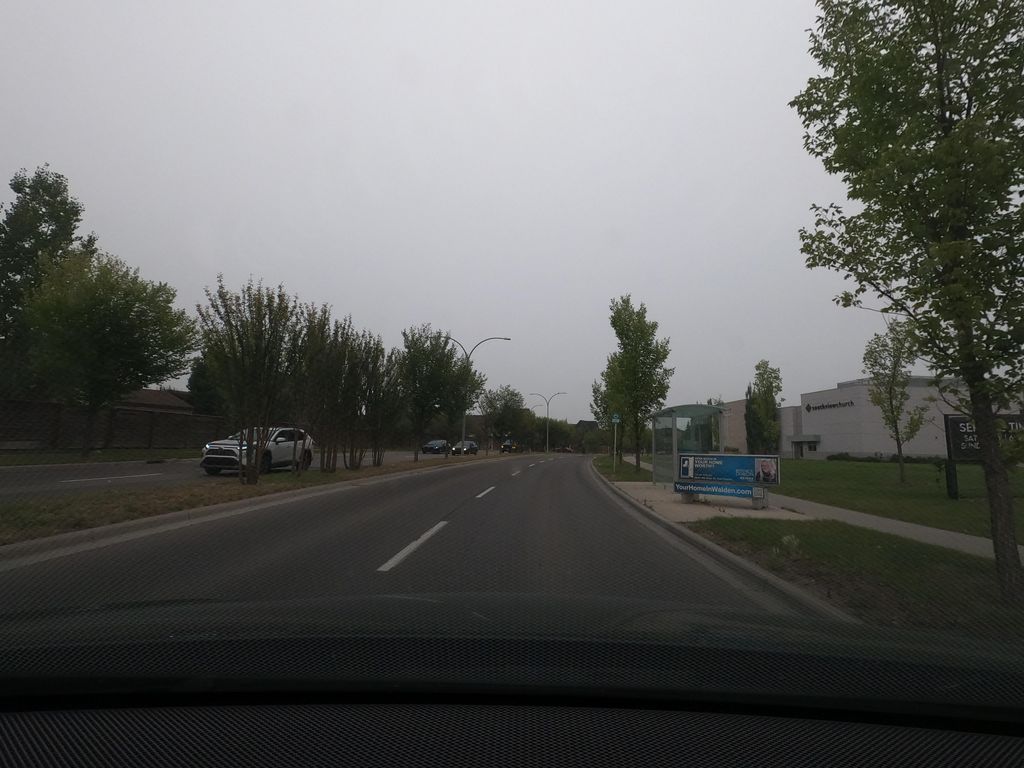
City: calgary